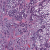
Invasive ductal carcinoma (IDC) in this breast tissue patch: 1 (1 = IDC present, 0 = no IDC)